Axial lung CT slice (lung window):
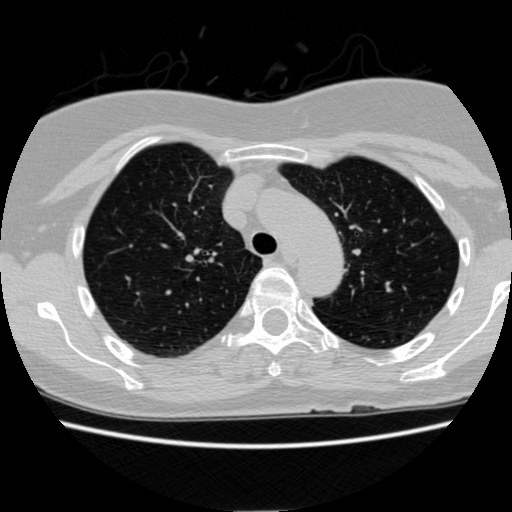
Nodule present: no